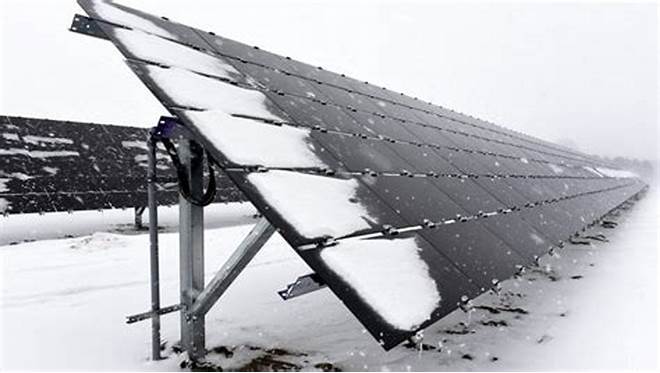
Label: Snow-Covered